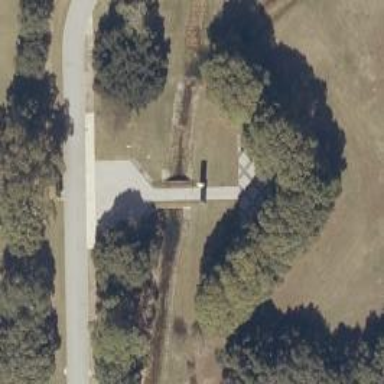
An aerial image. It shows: Historic memorial.